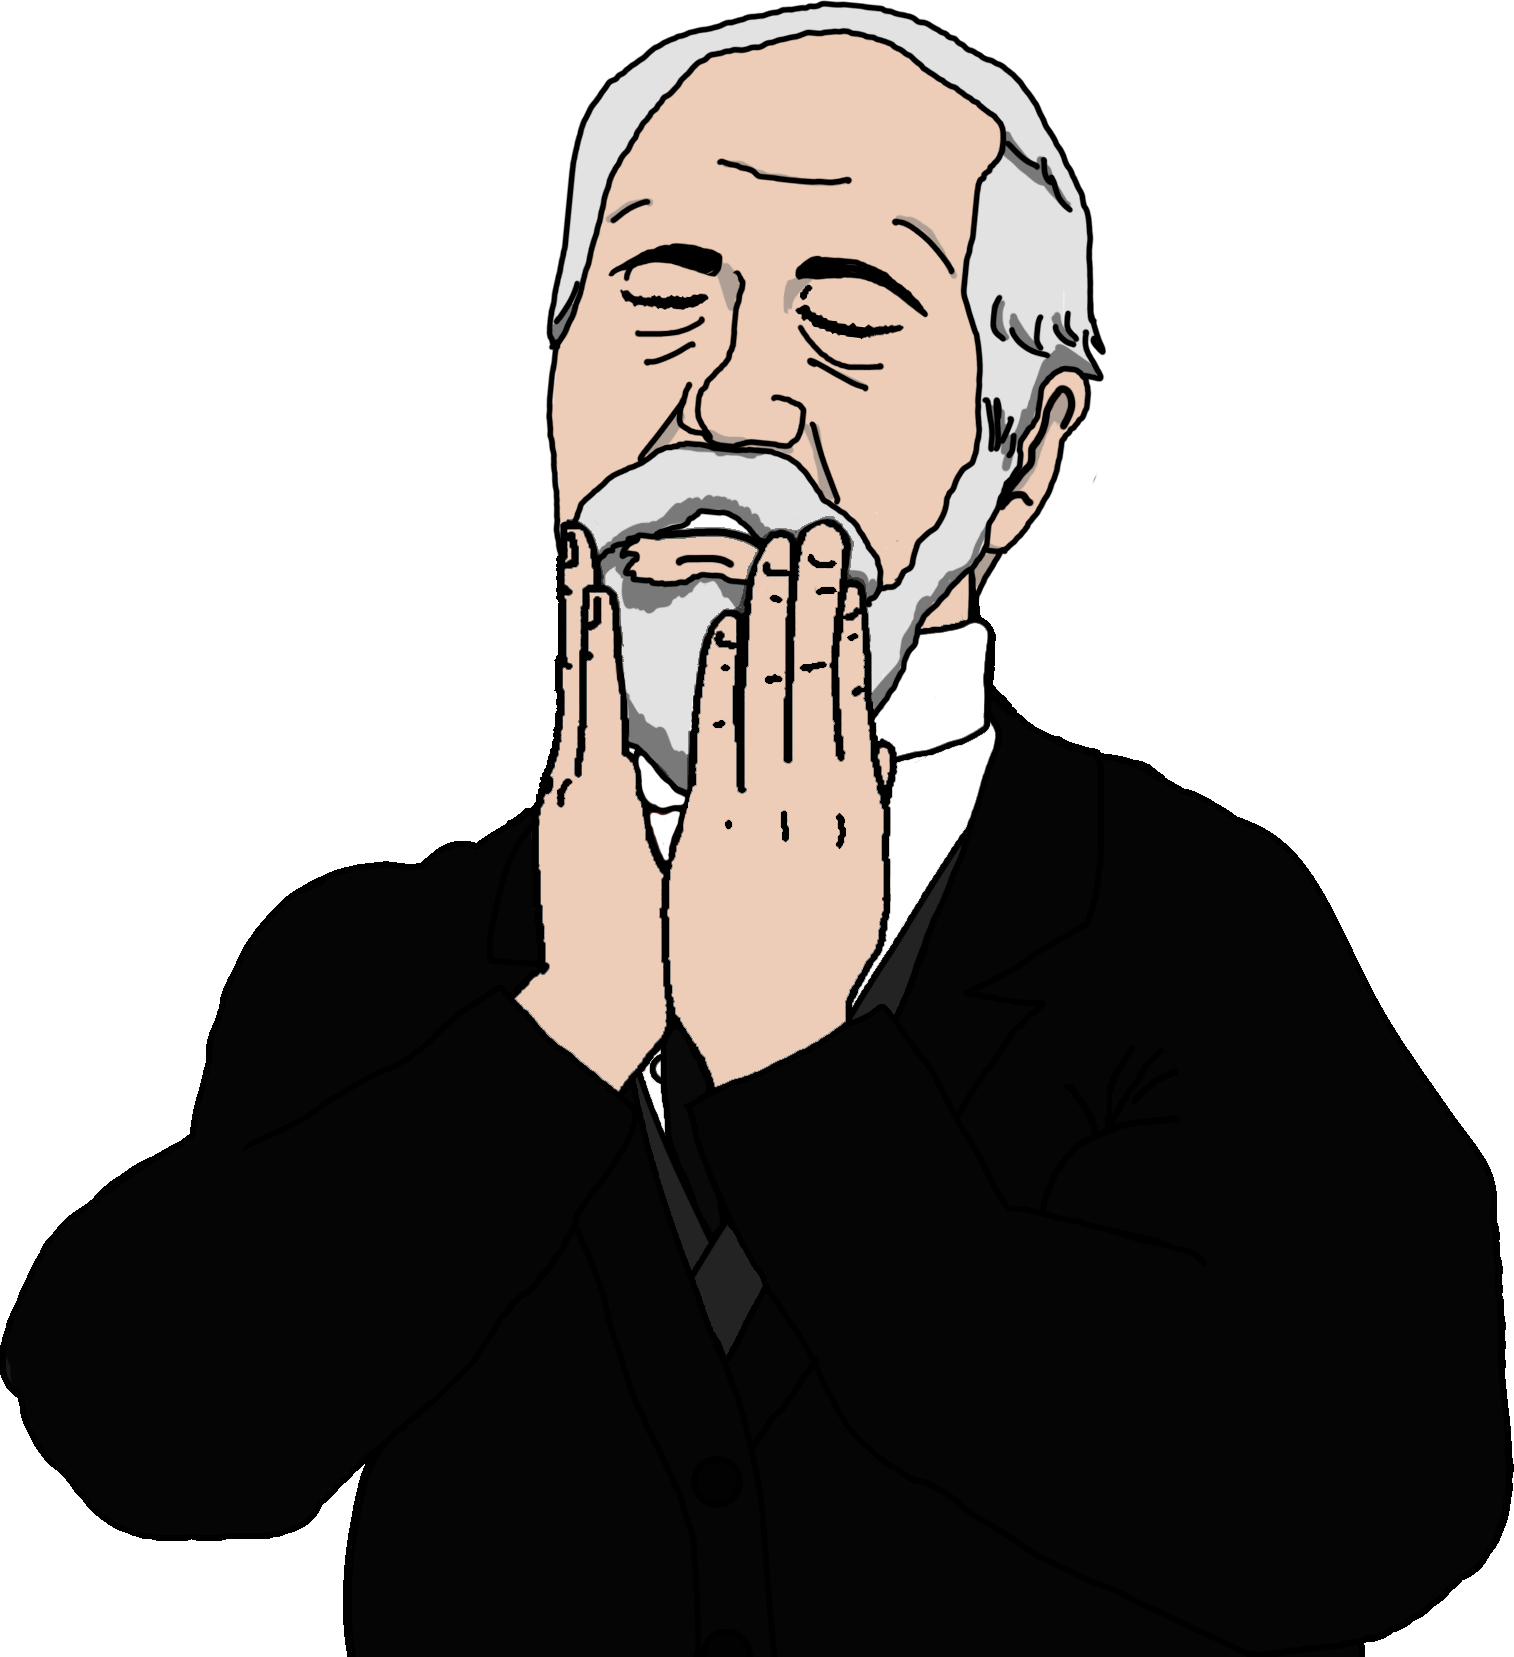
Label: 5_Feels_Good